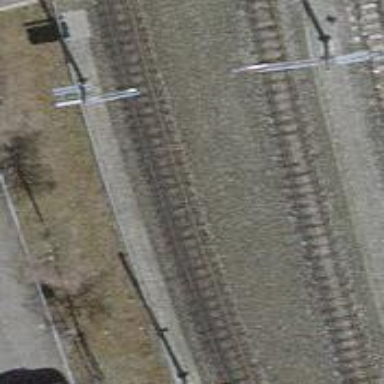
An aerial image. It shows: Narrow gauge railway with electrified contact lines.